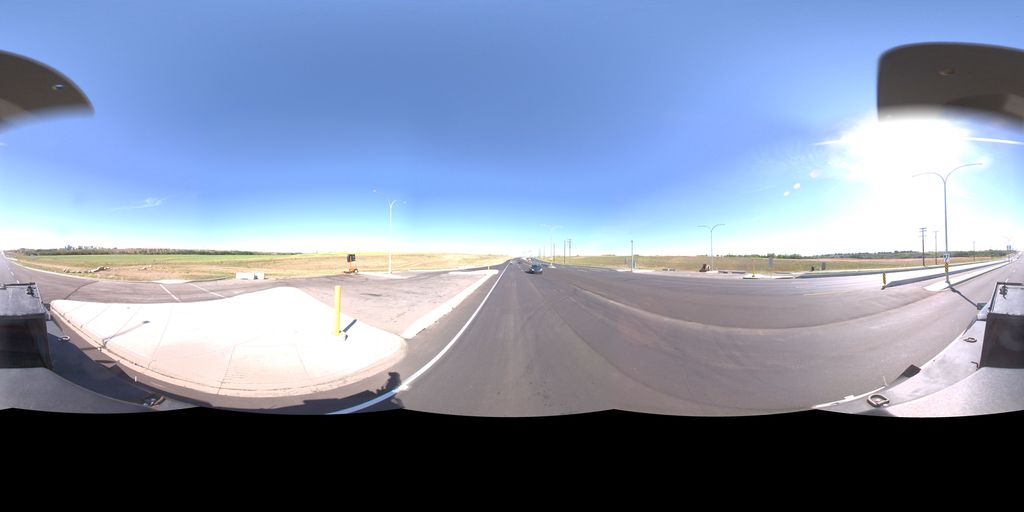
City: saskatoon